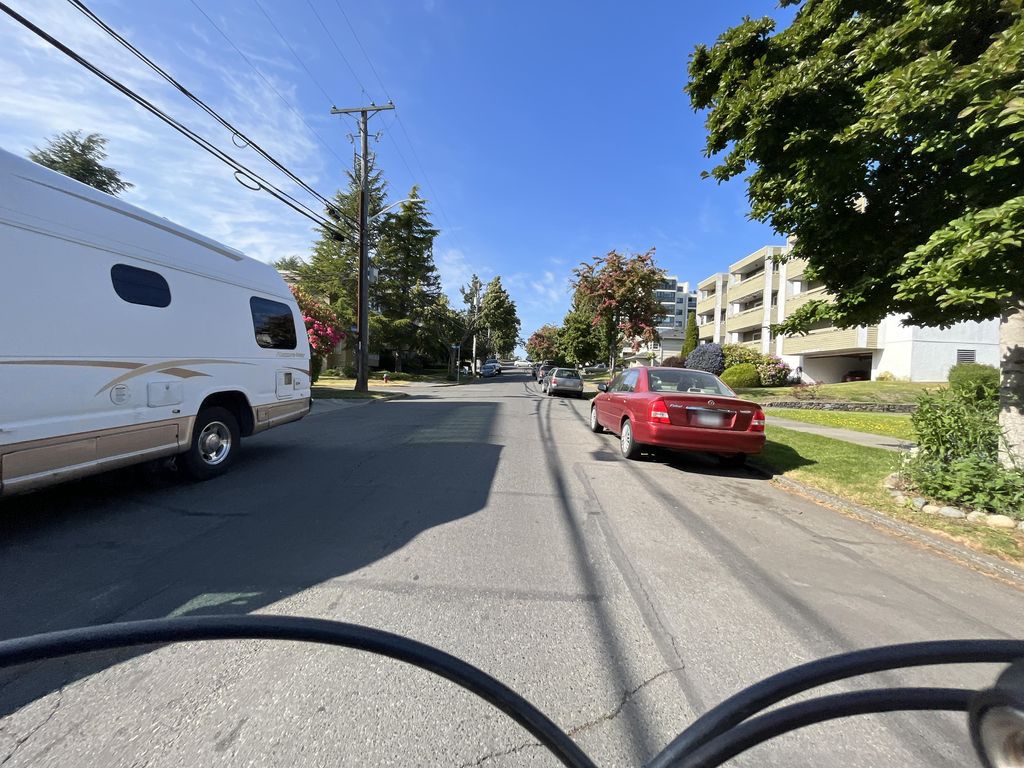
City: victoria